Field crop: maize
Growth stage: 2
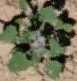
Species: chenopodium